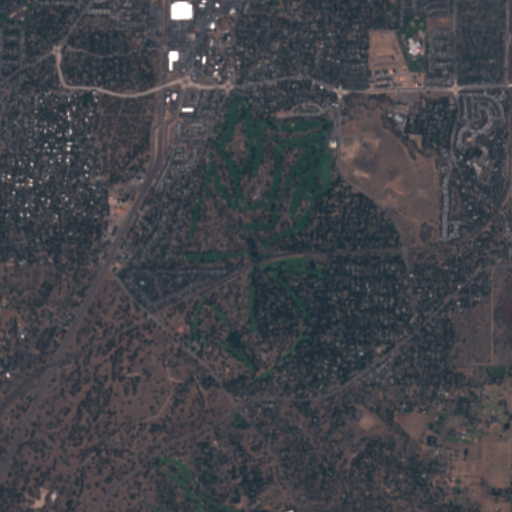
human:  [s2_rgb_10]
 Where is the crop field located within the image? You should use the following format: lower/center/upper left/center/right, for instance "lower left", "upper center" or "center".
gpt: The crop field is located in the lower right of the image.
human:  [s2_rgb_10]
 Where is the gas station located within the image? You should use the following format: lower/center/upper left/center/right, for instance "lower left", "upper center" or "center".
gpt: The gas station is located in the upper center of the image.
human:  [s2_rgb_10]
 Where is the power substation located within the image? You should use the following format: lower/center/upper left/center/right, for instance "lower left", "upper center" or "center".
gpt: The power substation is located in the lower left of the image.
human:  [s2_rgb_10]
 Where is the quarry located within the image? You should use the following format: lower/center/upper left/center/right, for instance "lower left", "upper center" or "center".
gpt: The quarry is located in the center right of the image.
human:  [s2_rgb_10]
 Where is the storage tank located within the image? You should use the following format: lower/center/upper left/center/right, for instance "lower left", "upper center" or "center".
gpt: The storage tank is located in the upper right of the image.
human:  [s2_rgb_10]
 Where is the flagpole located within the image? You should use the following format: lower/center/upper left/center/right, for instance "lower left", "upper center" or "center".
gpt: The flagpole is located in the lower right of the image.
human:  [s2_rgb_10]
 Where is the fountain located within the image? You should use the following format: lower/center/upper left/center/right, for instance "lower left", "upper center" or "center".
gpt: The fountain is located in the upper right of the image.
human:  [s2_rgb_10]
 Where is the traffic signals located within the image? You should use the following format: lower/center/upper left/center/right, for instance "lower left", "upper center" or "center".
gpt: The traffic signals is located in the upper left of the image.
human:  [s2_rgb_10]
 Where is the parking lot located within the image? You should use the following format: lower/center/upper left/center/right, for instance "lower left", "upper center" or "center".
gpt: There is no parking lot in the image.